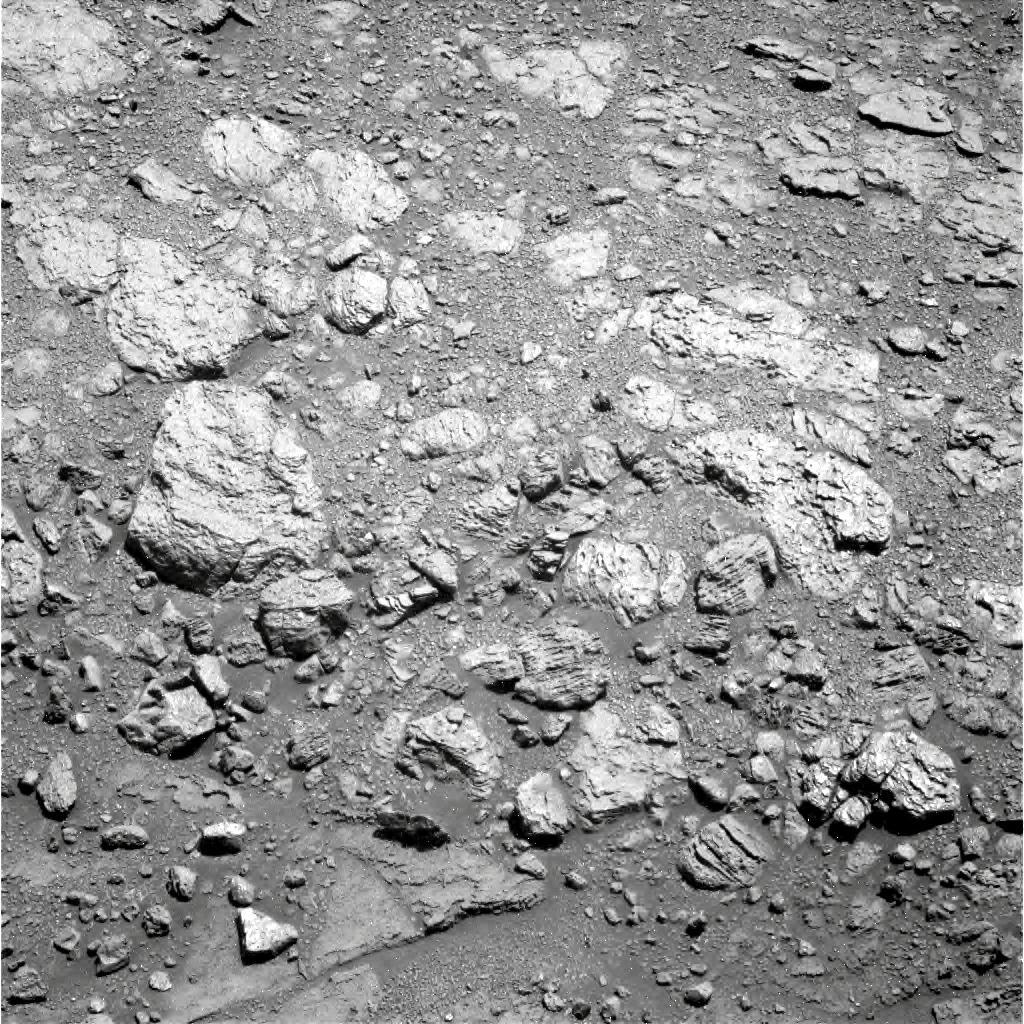
Terrain classes present: Bedrock, Gravel / Sand / Soil, Rock, Shadow